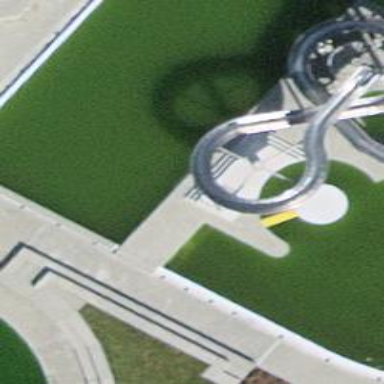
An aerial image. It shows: Water slide attraction.